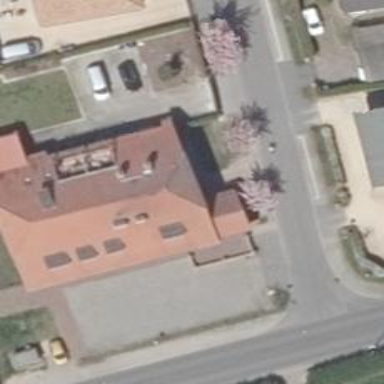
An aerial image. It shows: Bakery.